Interaction volume radius: 10 \u00c5
Interaction volume height: 15 \u00c5
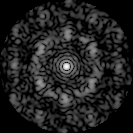
Disorder parameter: 0.6744